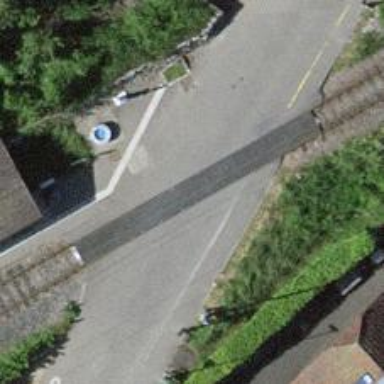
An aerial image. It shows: Full barrier level crossing on railway.